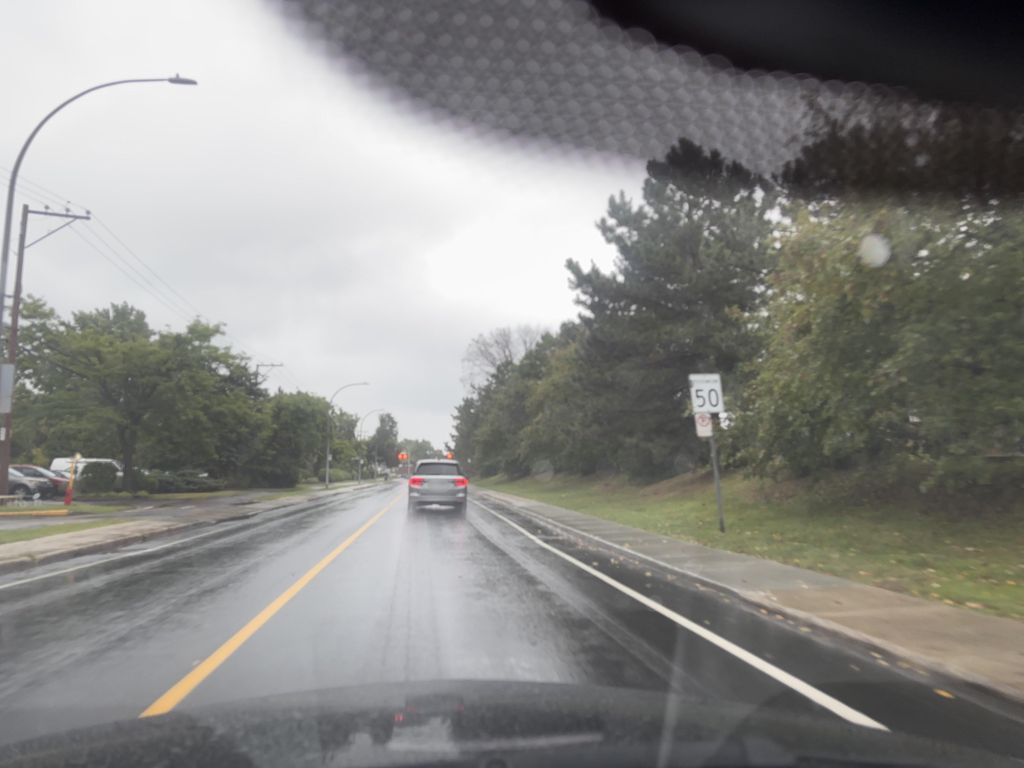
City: montreal